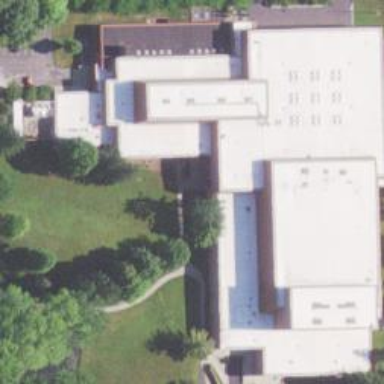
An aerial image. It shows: Arts center housed in building.